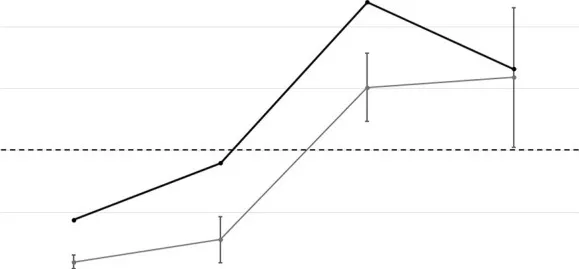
EMG responses in relaxed first dorsal interosseus muscle to paired-pulse transcranial magnetic stimulation at different interstimuslus intervals (ISIs) in the patient (black line) and in five controls (gray line). At each ISI, the size of the conditioned response is expressed as a percentage of the size of the control response (to test stimulus alone).
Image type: pathology (masson_trichrome)